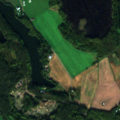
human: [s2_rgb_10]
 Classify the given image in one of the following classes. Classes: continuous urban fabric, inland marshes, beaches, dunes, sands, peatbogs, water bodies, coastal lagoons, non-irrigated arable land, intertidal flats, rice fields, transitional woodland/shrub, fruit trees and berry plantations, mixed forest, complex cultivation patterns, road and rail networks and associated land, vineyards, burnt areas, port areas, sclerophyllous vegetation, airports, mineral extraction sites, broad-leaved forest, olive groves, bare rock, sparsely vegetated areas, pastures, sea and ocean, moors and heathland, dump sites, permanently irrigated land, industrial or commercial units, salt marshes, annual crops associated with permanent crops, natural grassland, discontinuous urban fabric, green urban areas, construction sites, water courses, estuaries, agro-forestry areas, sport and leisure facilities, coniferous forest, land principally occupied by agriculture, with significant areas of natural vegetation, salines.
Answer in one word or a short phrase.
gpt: non-irrigated arable land, coniferous forest, mixed forest, water bodies